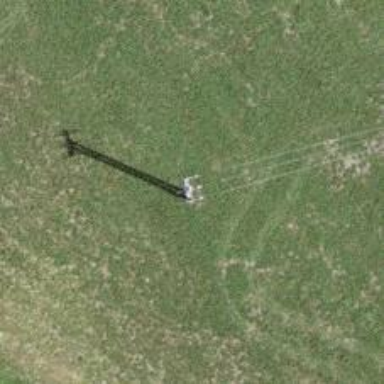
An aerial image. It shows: Minor power line.